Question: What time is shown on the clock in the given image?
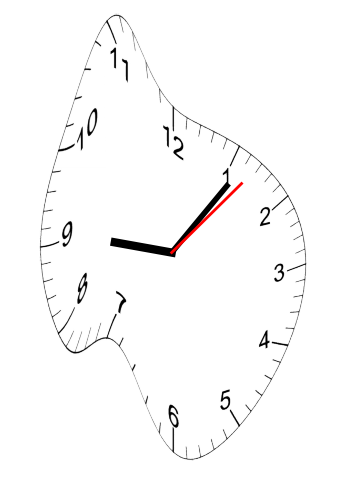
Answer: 09:06:07